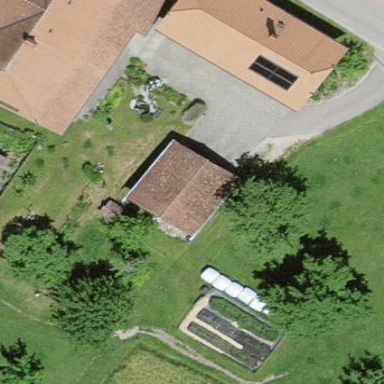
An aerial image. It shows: Garage.